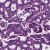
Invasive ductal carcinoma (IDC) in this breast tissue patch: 1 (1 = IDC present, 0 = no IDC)